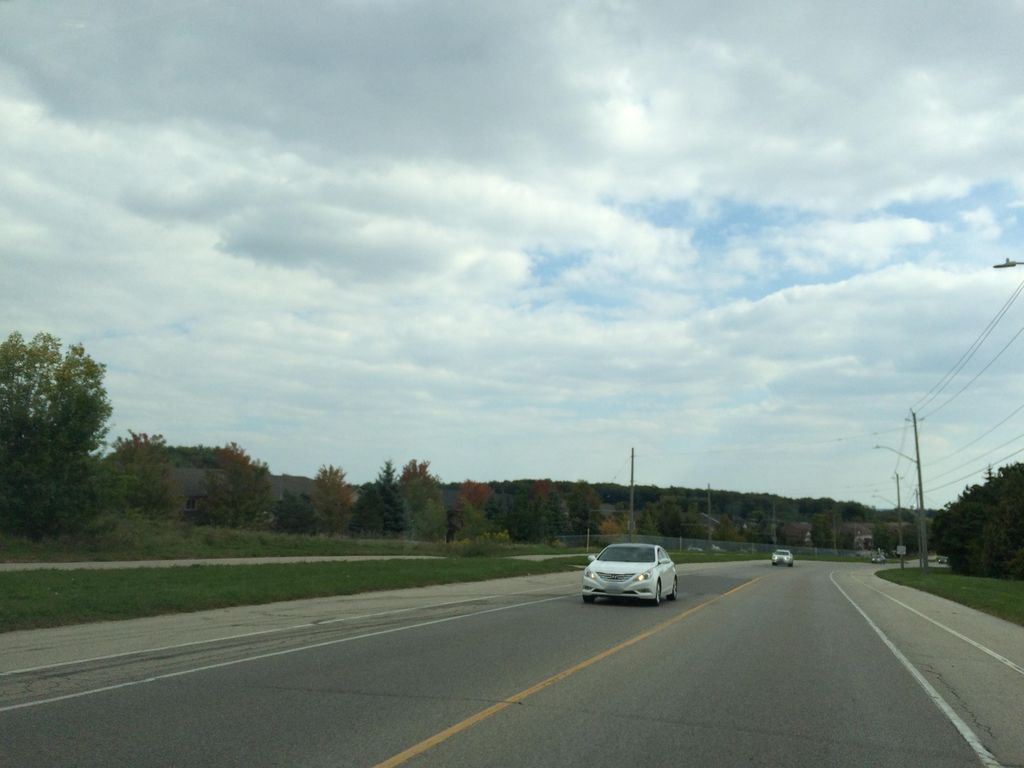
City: kitchener-waterloo